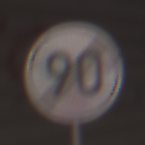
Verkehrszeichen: EndeGeschwindigkeit90
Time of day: MorningAfternoon
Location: Outdoor (Urban)
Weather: Clear
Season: NotSpecified
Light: Natural